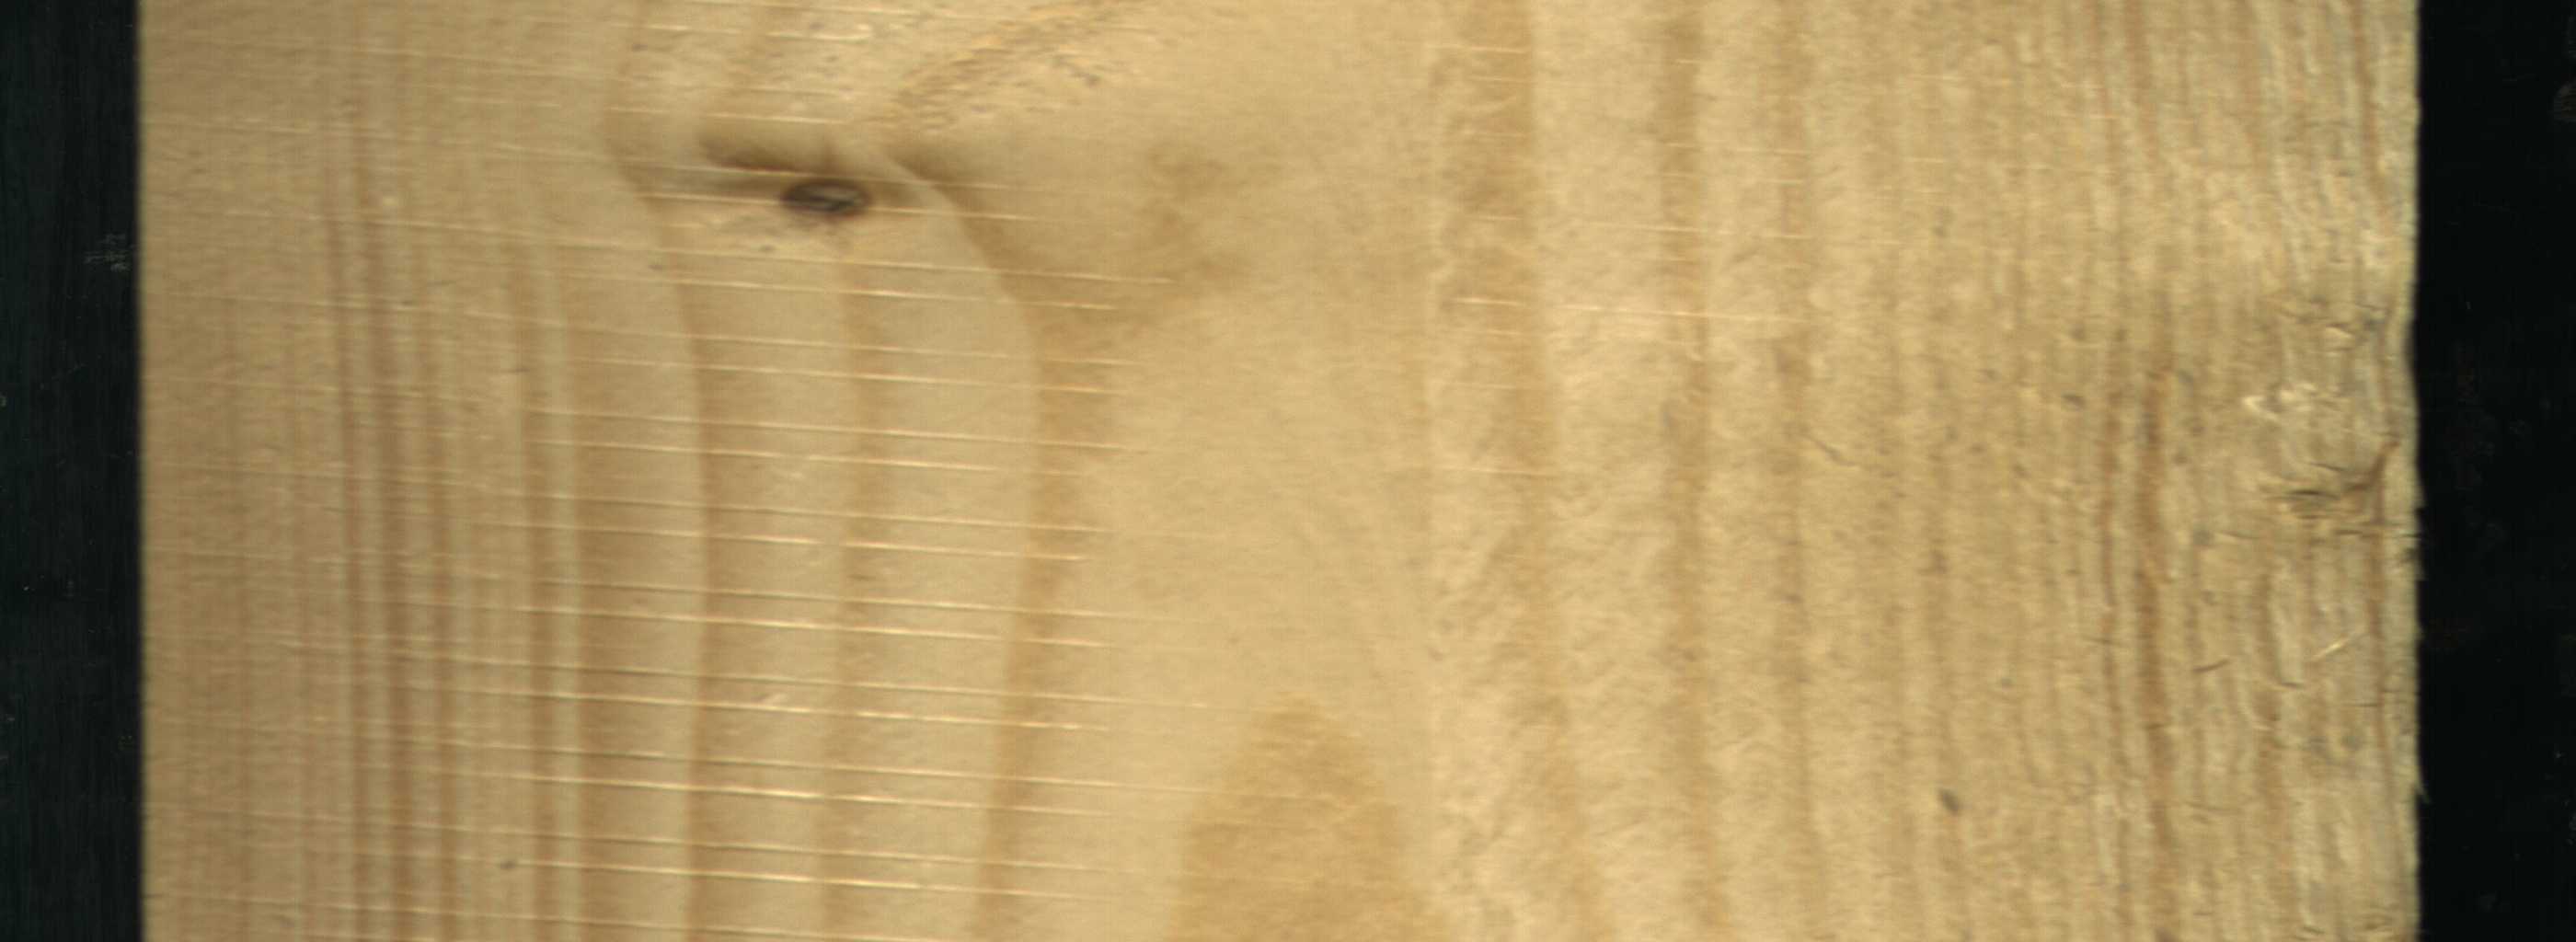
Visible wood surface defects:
Live_Knot